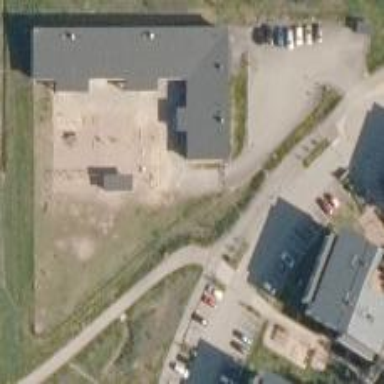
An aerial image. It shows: Kindergarten.